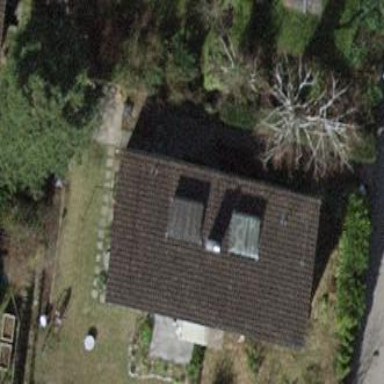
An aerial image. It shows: Semidetached house.